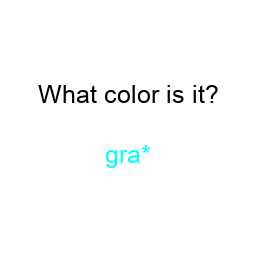
Color: cyan
Color name shown: gray
Background color: white
Question text color: black